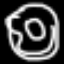
Label: donut